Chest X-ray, PA view. Patient: 60 years old, sex F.
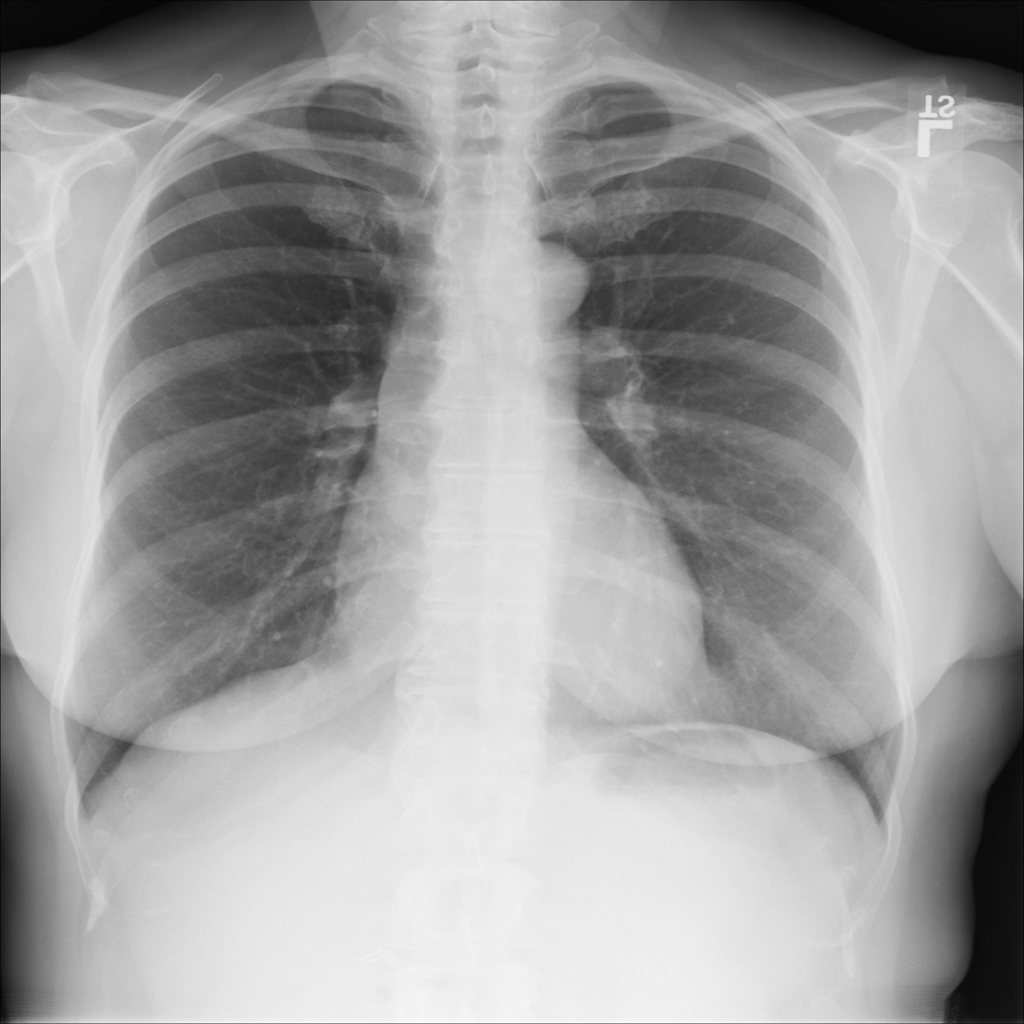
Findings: No Finding